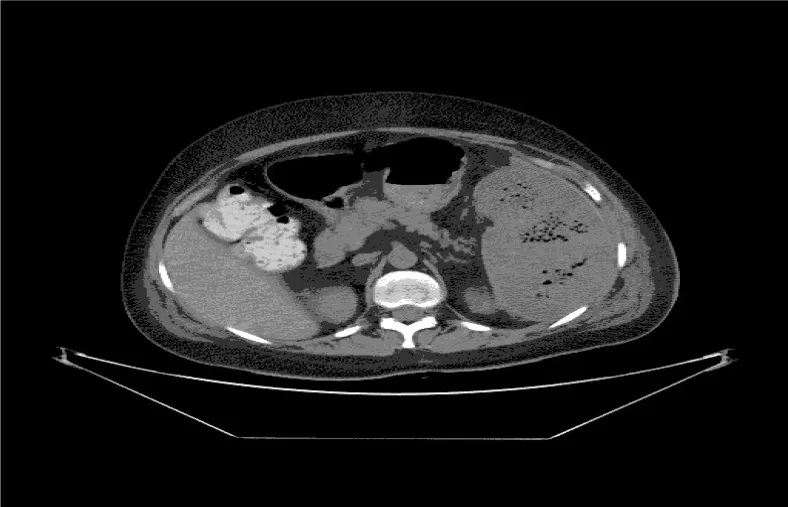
CT scan showing multiple infarcts in the parenchyma of the spleen.
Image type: radiology (ct)